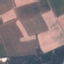
Land use / land cover class: PermanentCrop